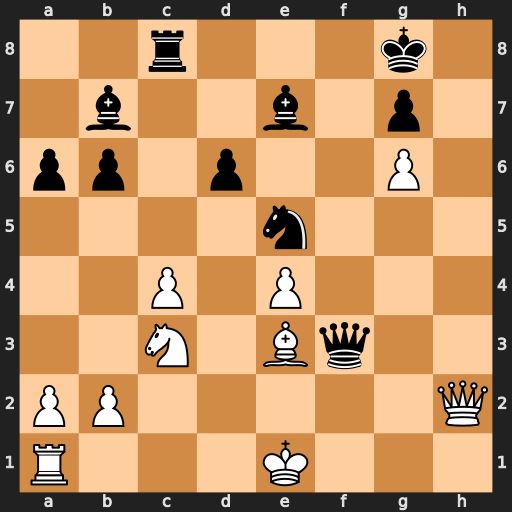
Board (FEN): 2r3k1/1b2b1p1/pp1p2P1/4n3/2P1P3/2N1Bq2/PP5Q/R3K3
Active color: w
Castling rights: Q
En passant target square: -
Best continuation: Qh7+ Kf8 Qh8#